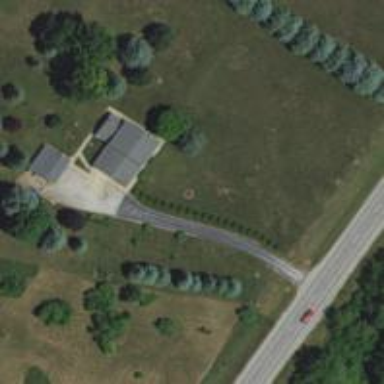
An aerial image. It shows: Driveway leading to service road.